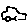
Label: car